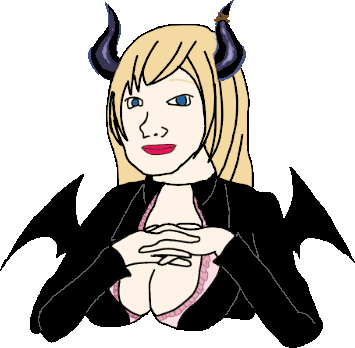
Label: 5_Abusive_Wife